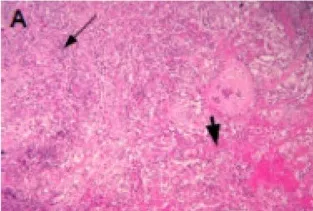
Microscopic examination at diagnosis. Microscopic examination shows pulmonary tissue. Indicated by a short arrow) with intra-parenchimal nodule of Hodgkin's Lymphoma. Indicated by a thin arrow).
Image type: pathology (h&e)